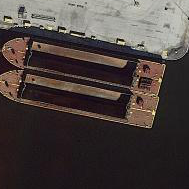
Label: Sand_carrier